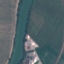
Label: River